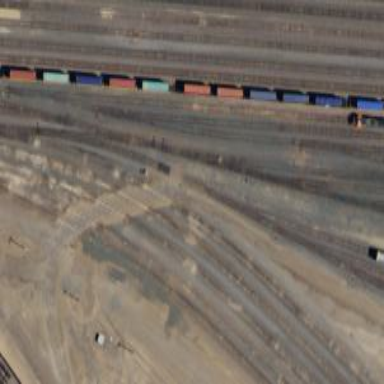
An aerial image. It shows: Railway level crossing.